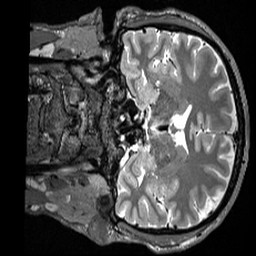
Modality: T2w
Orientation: coronal
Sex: male